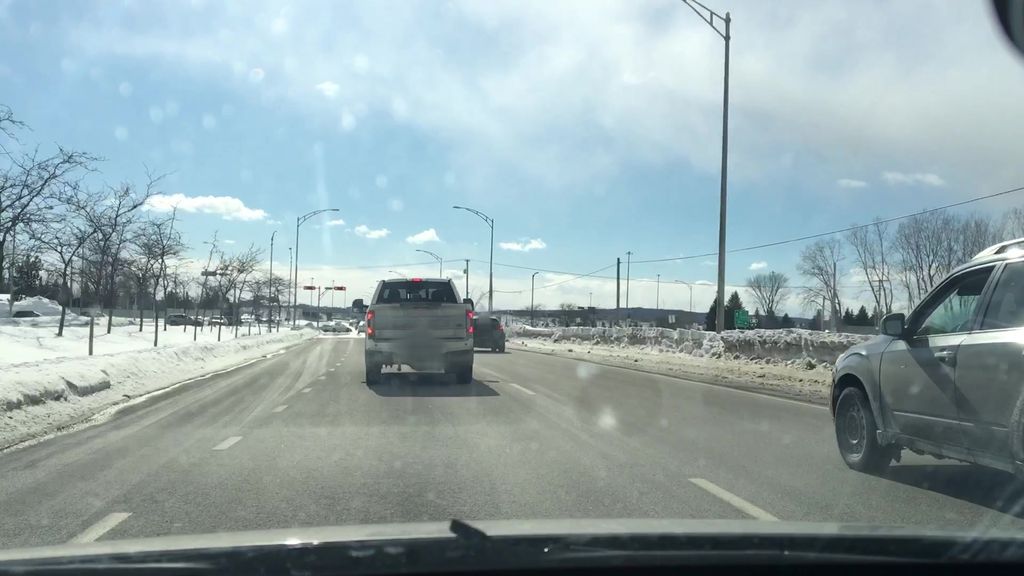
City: ottawa-gatineau